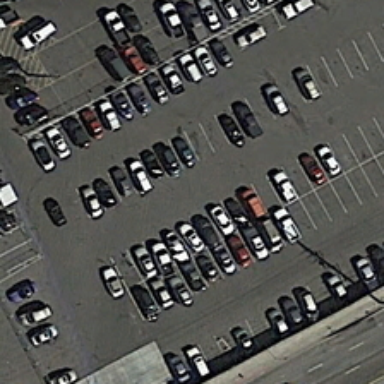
Many cars are parked in a parking lot .